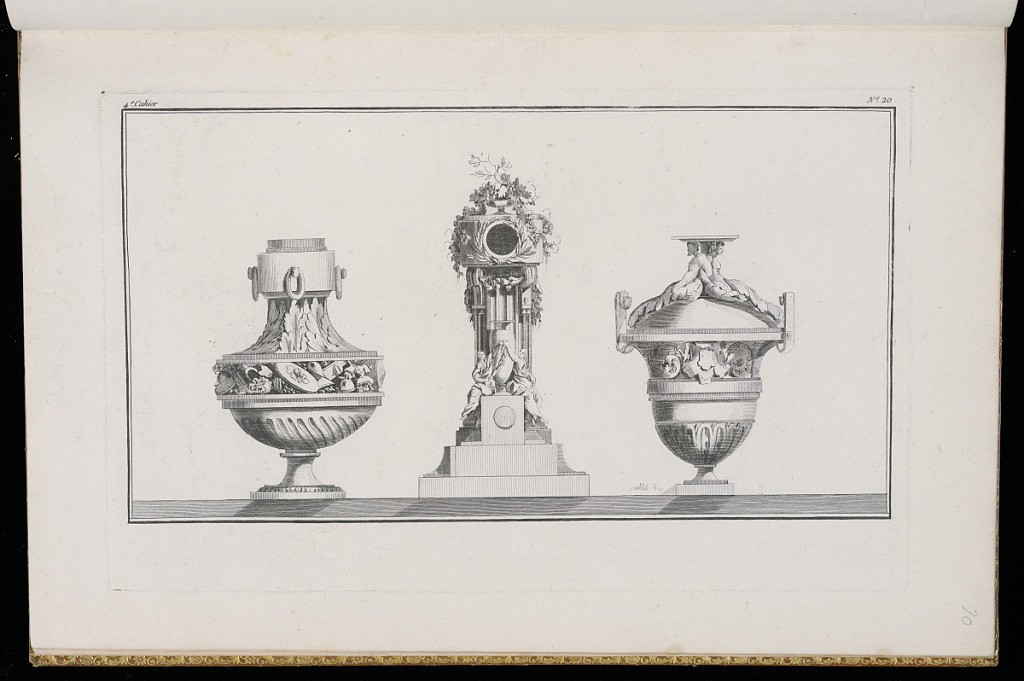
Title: Designs for Two Vases and a Clock Case
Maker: Henri Sallembier, French, ca. 1753 - 1820
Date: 1777
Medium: Etching on laid paper
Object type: Print
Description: Designs for two vases and a clock case featuring neoclassical motifs including, laurel leaves, fluting, gadrooning, olive leaves, fruit, grapes and grapevines, figures, cartouche, a frieze of military motifs, scrolling leaves (rinceaux), and a fluted column. The plate is numbered and signed.